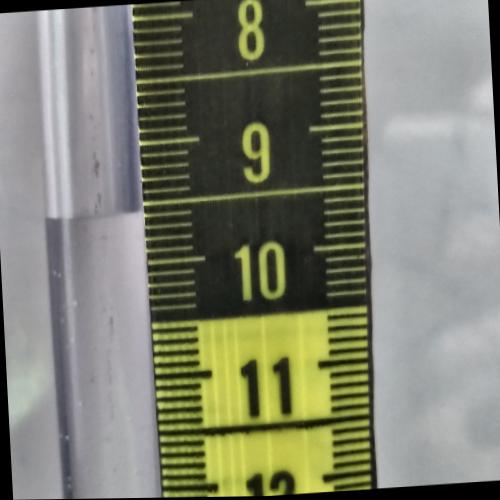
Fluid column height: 9.6 cm